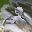
Label: 2